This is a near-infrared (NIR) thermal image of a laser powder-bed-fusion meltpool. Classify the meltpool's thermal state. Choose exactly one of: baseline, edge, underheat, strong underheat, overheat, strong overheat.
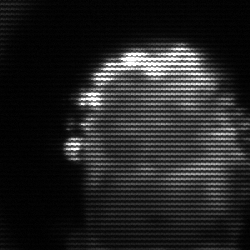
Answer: baseline